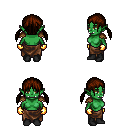
a pixel art fantasy rpg character, female body template, orc, green skin, leather shoulder armor, robe skirt, brown twin-tailed hairstyle, gold gloves, black shoes, four views (front, back, left, right), 2x2 character sprite sheet, small pixel art, hard edges, no anti-aliasing